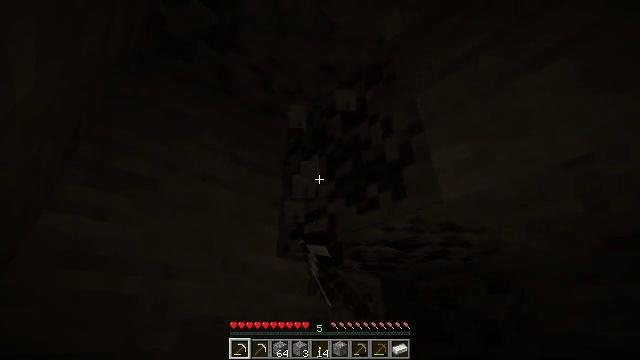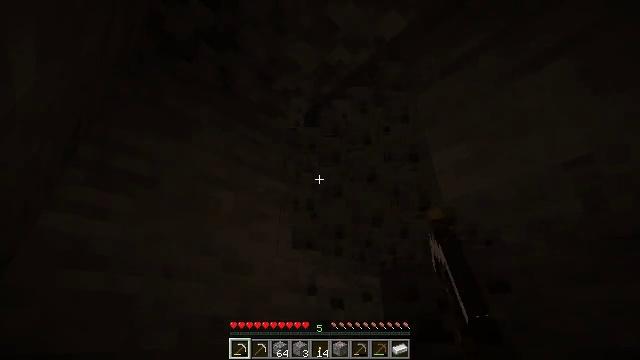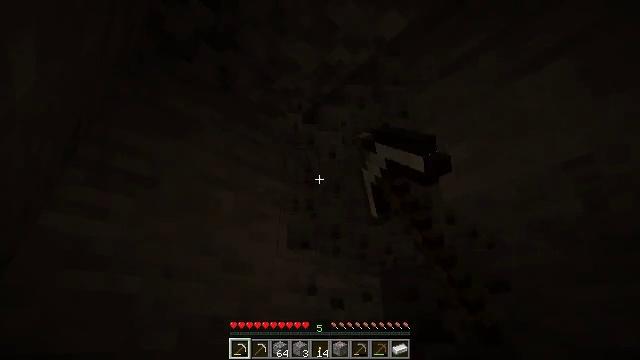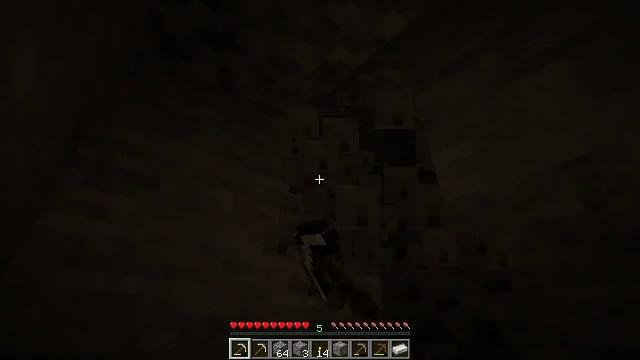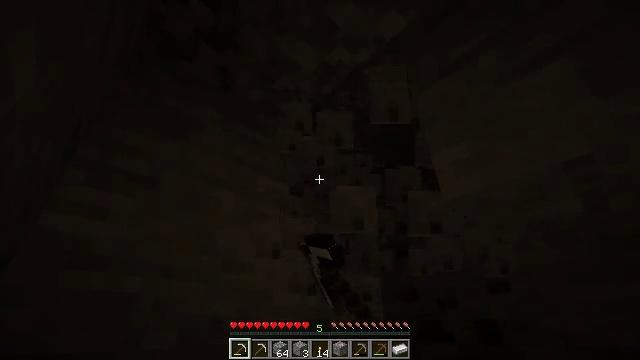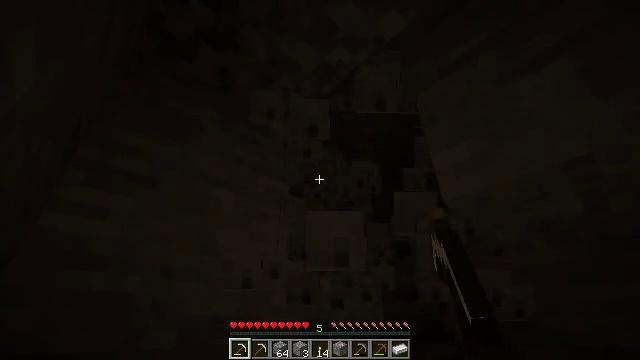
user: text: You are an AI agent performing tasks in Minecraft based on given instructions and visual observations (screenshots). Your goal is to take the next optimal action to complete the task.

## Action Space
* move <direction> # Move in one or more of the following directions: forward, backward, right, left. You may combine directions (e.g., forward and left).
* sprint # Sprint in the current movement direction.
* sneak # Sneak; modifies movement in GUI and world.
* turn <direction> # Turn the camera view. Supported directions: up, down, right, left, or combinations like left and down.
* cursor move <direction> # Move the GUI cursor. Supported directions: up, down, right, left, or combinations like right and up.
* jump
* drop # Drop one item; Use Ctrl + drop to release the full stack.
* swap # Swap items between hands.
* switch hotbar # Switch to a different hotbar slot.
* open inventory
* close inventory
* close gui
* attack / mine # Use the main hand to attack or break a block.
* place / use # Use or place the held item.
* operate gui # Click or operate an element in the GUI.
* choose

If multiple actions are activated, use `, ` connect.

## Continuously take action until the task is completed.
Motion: motion action
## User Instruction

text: Mine the coal ore underground.
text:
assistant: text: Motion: attack / mine
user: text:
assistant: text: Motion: attack / mine
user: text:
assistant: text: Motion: attack / mine
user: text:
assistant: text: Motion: attack / mine
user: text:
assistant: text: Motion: attack / mine
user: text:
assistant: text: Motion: attack / mine